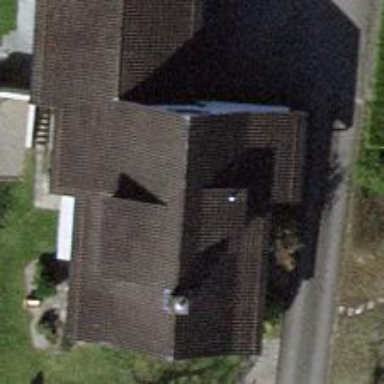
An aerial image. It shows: Terrace building.